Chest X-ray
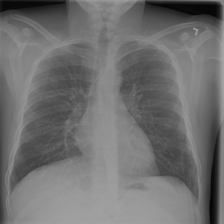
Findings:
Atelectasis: negative
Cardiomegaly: negative
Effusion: negative
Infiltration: negative
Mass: negative
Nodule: negative
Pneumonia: negative
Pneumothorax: negative
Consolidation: negative
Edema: negative
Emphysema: negative
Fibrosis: negative
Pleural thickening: negative
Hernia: negative